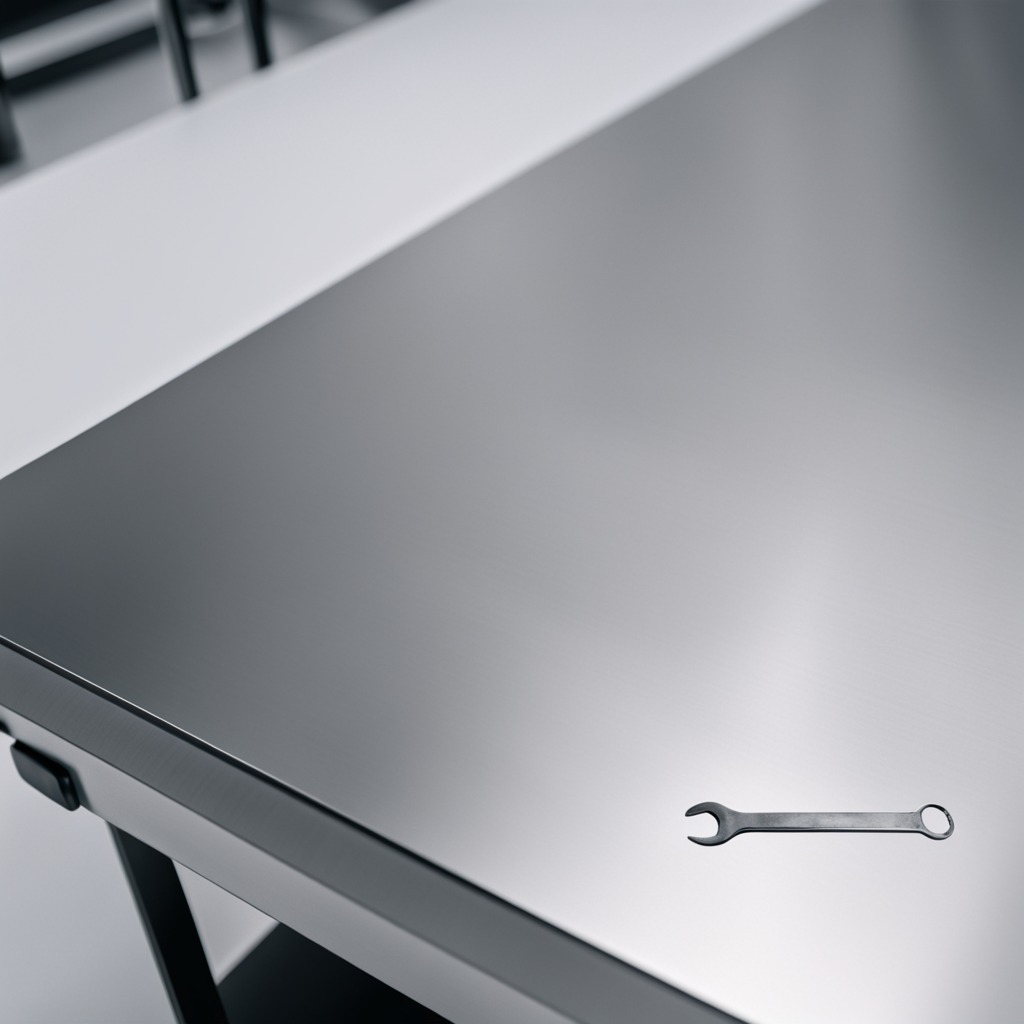
An wrench lies on a stainless steel table in a high-end prototyping lab.